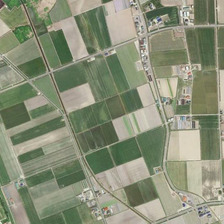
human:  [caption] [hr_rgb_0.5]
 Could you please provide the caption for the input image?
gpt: many pieces of farmlands and several small residential areas are together .

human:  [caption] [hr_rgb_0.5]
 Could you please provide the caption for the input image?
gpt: many pieces of farmlands and several small residential areas are together .

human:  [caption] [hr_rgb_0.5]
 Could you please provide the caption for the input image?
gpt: many pieces of farmlands and several small residential areas are together .

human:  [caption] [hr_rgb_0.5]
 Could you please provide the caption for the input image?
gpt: many pieces of farmlands and several small residential areas are together .

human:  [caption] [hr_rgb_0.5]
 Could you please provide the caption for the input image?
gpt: many pieces of farmlands and several small residential areas are together .